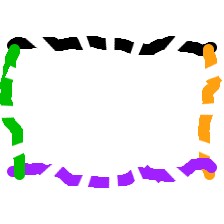
Shape: rectangle